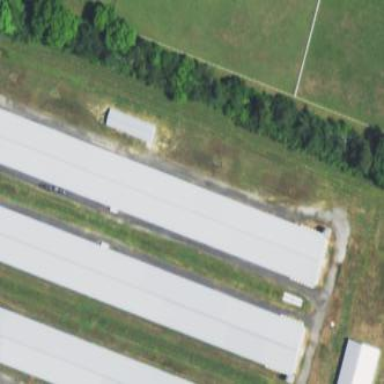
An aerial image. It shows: Poultry house building.